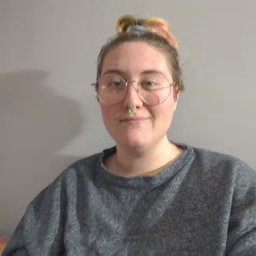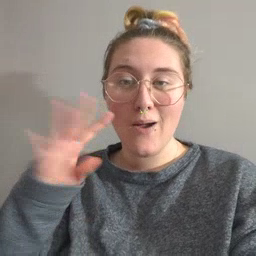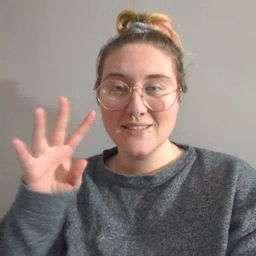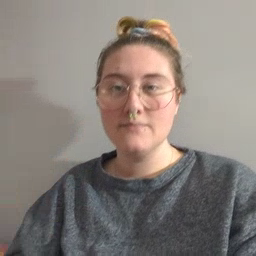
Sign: noisy